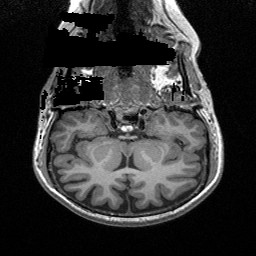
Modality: T1w
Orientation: sagittal